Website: lowes
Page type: payment
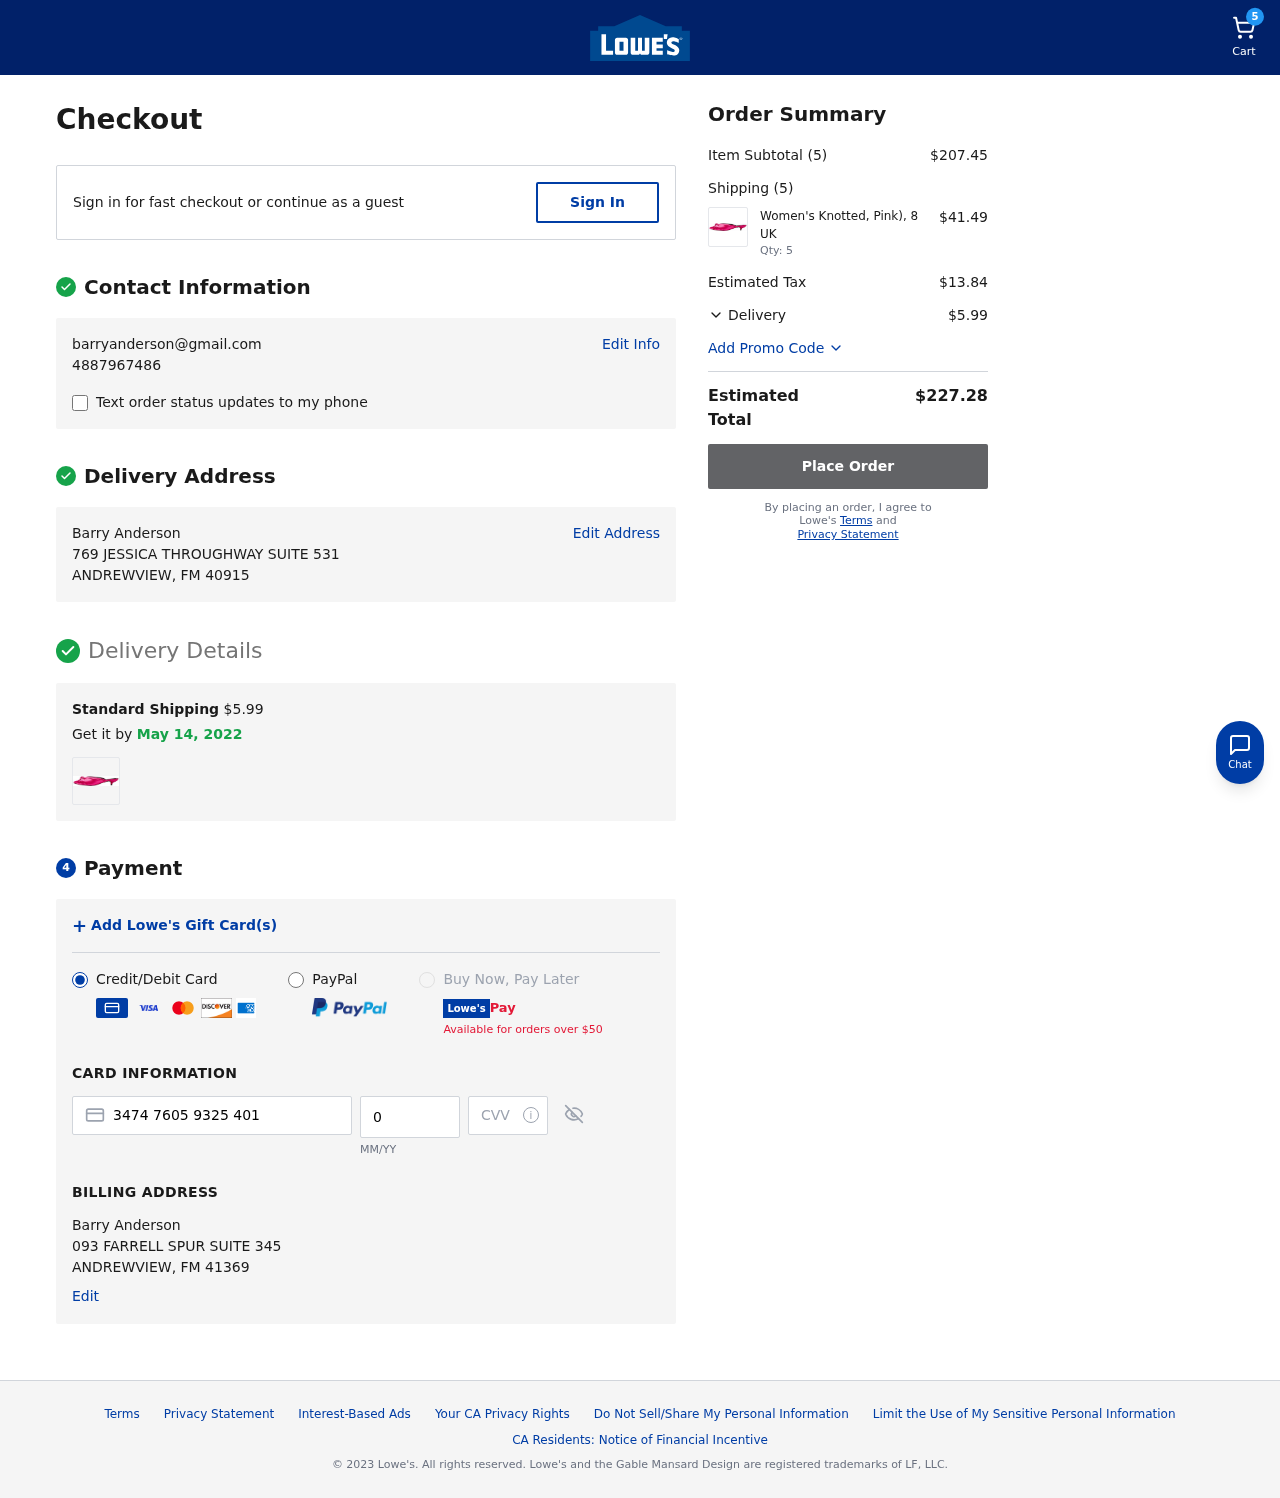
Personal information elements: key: PII_CARD_CVV
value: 5309
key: PII_CARD_EXPIRY
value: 04/29
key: PII_CARD_NUMBER
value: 3474 7605 9325 401
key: PII_CITY_STATE_ZIP2
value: ANDREWVIEW, FM 41369
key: PII_EMAIL
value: barryanderson@gmail.com
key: PII_FULLNAME
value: Barry Anderson
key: PII_FULLNAME2
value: Barry Anderson
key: PII_PHONE
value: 4887967486
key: PII_STREET
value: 769 JESSICA THROUGHWAY SUITE 531
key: PII_STREET2
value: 093 FARRELL SPUR SUITE 345
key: PII_CITY_STATE_ZIP
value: ANDREWVIEW, FM 40915
Product elements: key: PRODUCT1_NAME
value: Women's Knotted, Pink), 8 UK
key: PRODUCT1_PRICE
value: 41.49
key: PRODUCT1_QUANTITY
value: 5
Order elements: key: ORDER_NUM_ITEMS
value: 5
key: ORDER_SHIPPING_COST
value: $5.99
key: ORDER_DELIVERY_DATE
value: May 14, 2022
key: ORDER_SUBTOTAL
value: $207.45
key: ORDER_NUM_ITEMS2
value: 5
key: ORDER_TAX
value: $13.84
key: ORDER_SHIPPING_COST2
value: $5.99
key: ORDER_TOTAL
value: $227.28